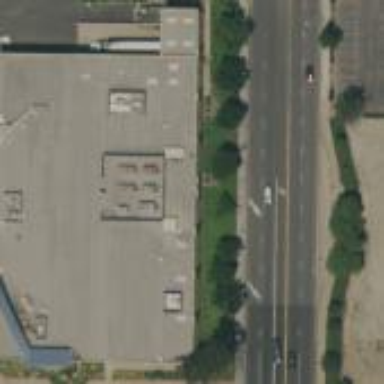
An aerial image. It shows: Commercial building housing supermarket.